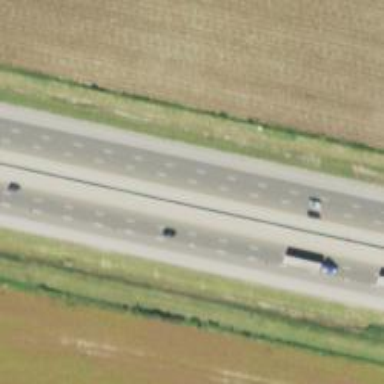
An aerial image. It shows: Asphalt motorway.